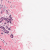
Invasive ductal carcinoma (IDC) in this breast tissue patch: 0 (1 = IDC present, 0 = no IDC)